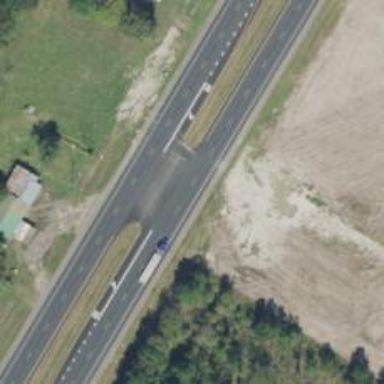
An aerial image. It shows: Trunk link highway.